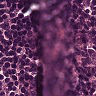
Metastatic tissue present: no